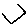
Label: hexagon